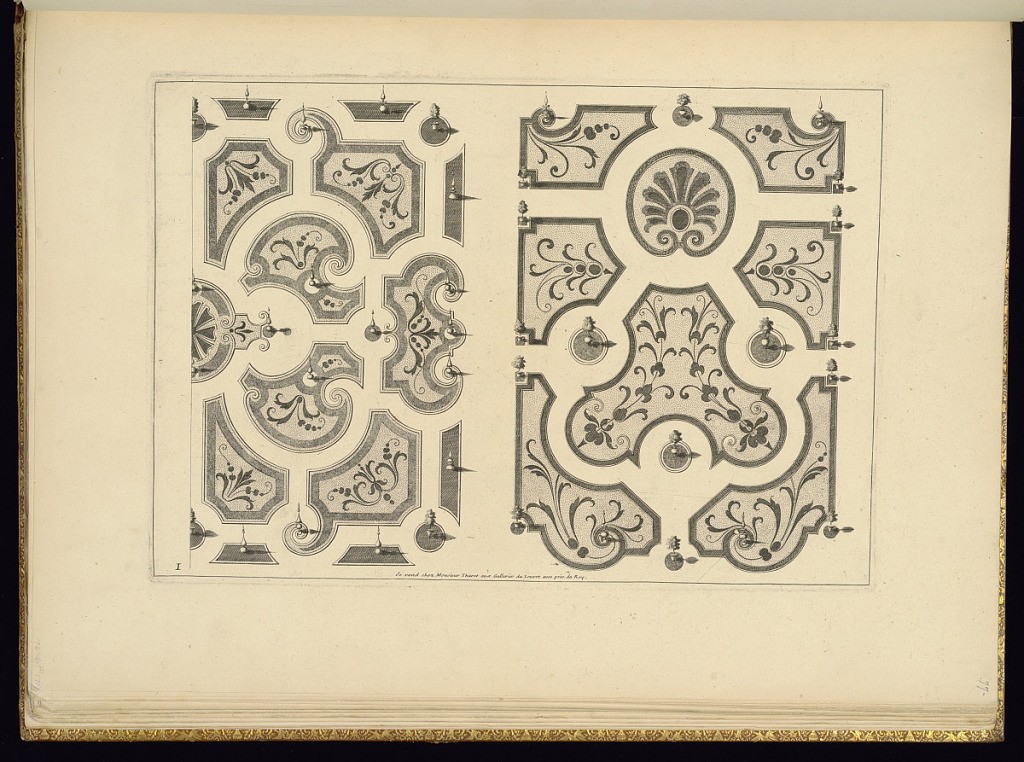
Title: Garden Designs
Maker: Jean Berain, the elder, French, 1640-1711
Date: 1711
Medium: Engraving on laid paper
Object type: Bound print
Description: Two designs for ornamental gardens with scrolling designs and topiary. The plate is numbered but not signed.